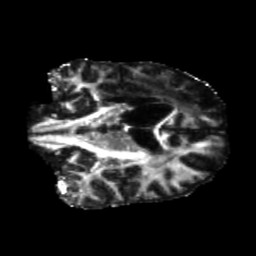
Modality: FA
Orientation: coronal
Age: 56
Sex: male
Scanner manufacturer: siemens
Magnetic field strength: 3 T
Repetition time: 5.25 s
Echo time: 0.08 s